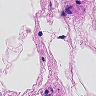
Metastatic tissue present: no